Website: lowes
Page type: cart
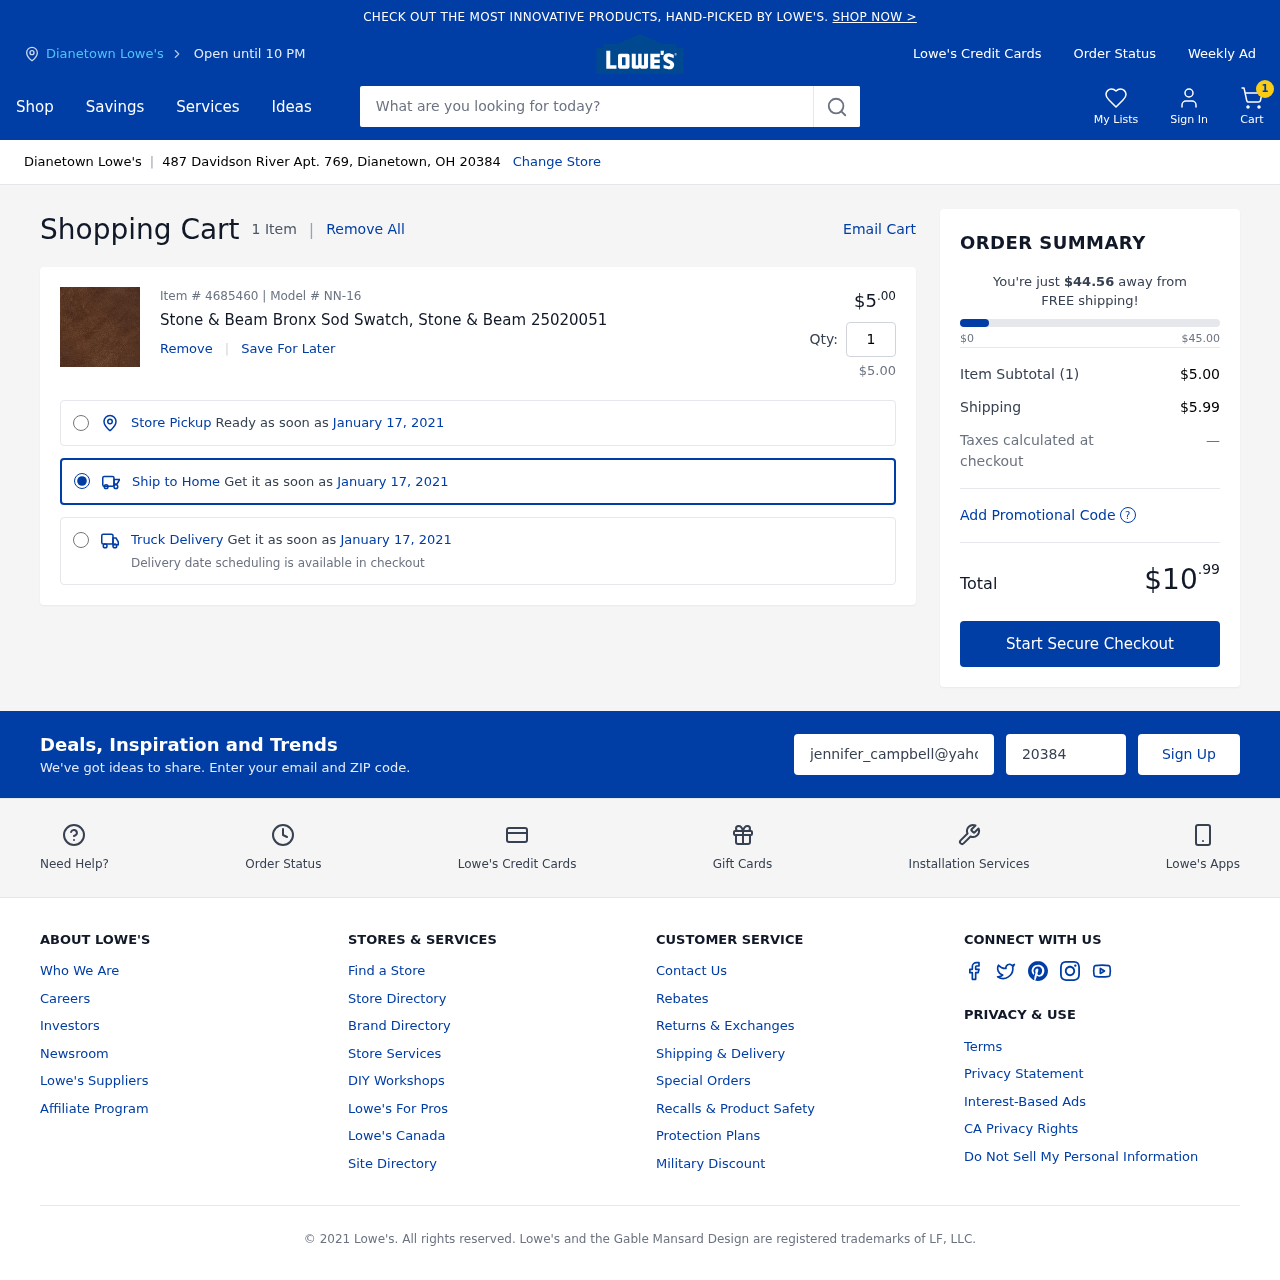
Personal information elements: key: PII_CITY
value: Dianetown Lowe's
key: PII_EMAIL
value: jennifer_campbell@yahoo.com
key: PII_POSTCODE
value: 20384
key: PII_STREET
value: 487 Davidson River Apt. 769
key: PII_CITY_STATE_ZIP
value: Dianetown, OH 20384
Product elements: key: PRODUCT1_NAME
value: Stone & Beam Bronx Sod Swatch, Stone & Beam 25020051
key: PRODUCT1_PRICE
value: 5
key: PRODUCT1_QUANTITY
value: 1
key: PRODUCT1_SUBTOTAL
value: $5.00
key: PRODUCT_ITEM_NUMBER
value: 4685460
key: PRODUCT_MODEL_NUMBER
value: NN-16
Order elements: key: ORDER_NUM_ITEMS
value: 1
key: ORDER_NUM_ITEMS
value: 1 Item
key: ORDER_DELIVERY_DATE
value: January 17, 2021
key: ORDER_SUBTOTAL
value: $5.00
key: ORDER_SHIPPING_COST
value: $5.99
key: ORDER_TOTAL
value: $10.99
Search elements: key: HEADER_SEARCH
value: What are you looking for today?